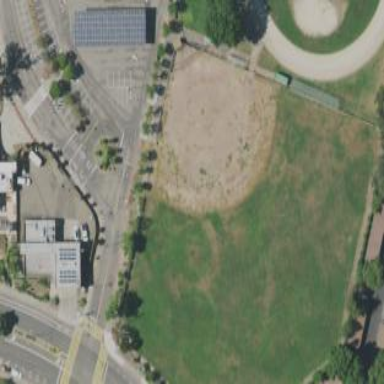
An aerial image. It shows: Baseball pitch for leisure land activities.